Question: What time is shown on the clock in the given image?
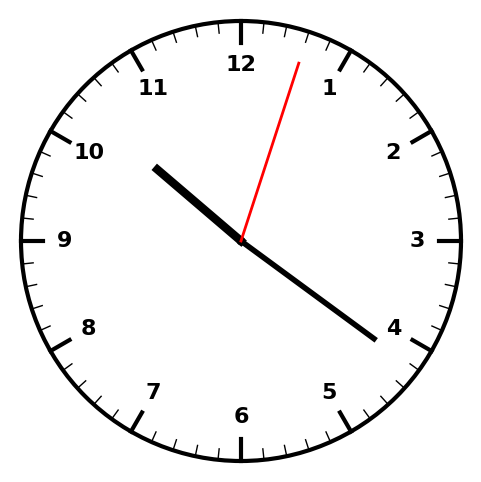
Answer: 10:21:03